Aerial crown-view tile of a tropical tree (Barro Colorado Island, Panama), acquired 20240611:
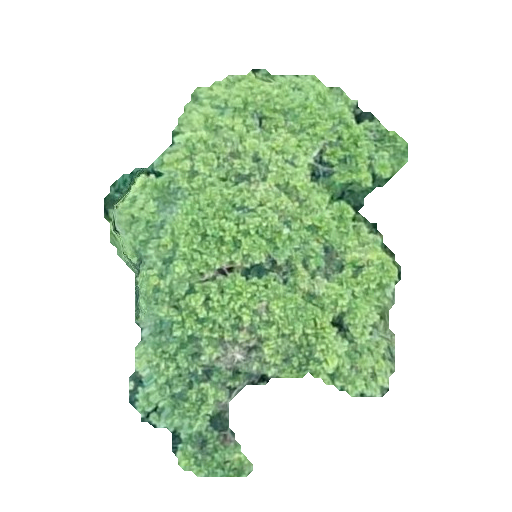
Species: Calophyllum longifolium
GBIF accepted scientific name: Calophyllum longifolium
Crown area: 127.168 m²